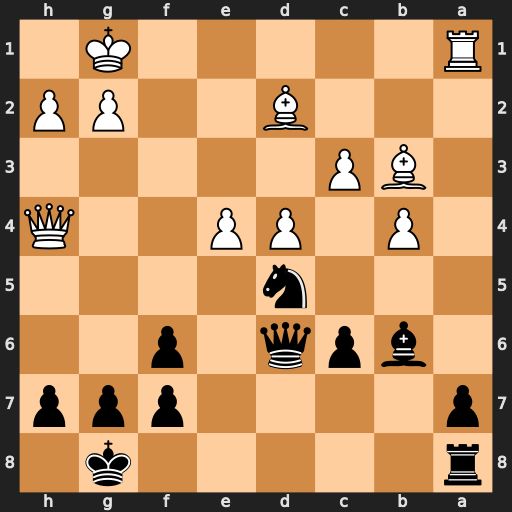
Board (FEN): r5k1/p4ppp/1bpq1p2/3n4/1P1PP2Q/1BP5/3B2PP/R5K1
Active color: b
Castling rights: -
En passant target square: -
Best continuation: Nxc3 Bxc3 Bxd4+ Kh1 Bxc3